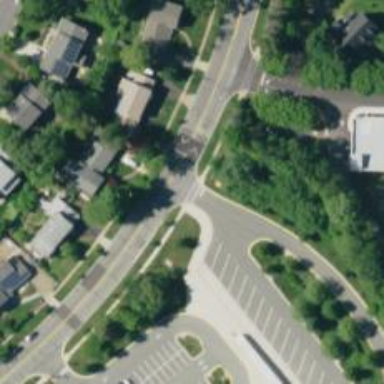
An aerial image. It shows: Uncontrolled road crossing.